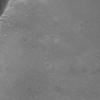
Atmospheric dust classification: not_dusty